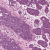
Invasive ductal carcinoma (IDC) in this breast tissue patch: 0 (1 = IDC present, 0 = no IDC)